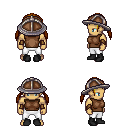
a pixel art fantasy rpg character, male body template, human, tanned skin, brown sleeveless shirt, white pants, blonde twin-tailed hairstyle, chain helm, cloth bracers, black shoes, four views (front, back, left, right), 2x2 character sprite sheet, small pixel art, hard edges, no anti-aliasing